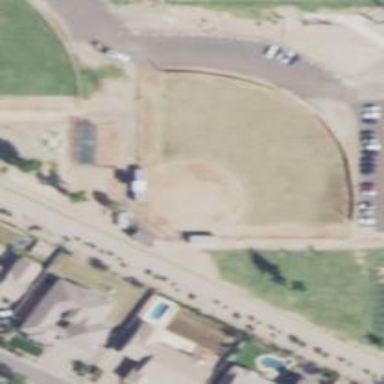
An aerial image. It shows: Softball pitch for leisure land activities.